Field crop: tomato
Growth stage: 1
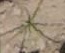
Species: cyperus